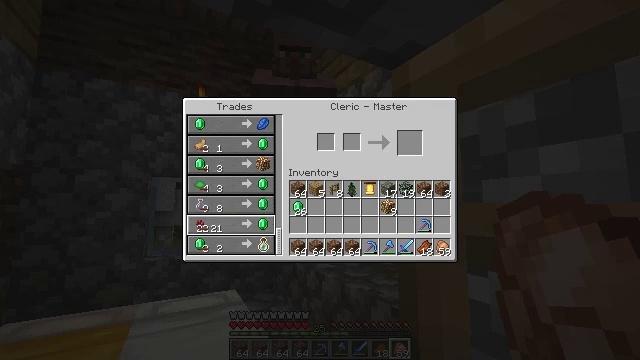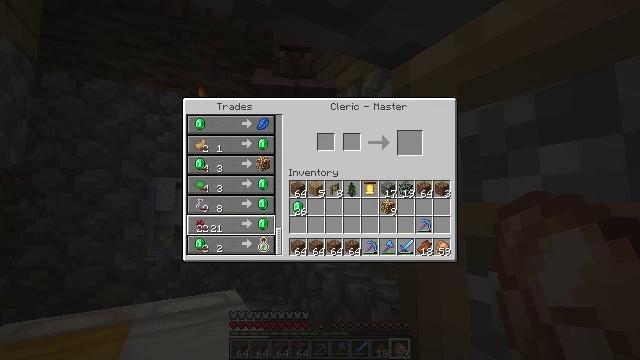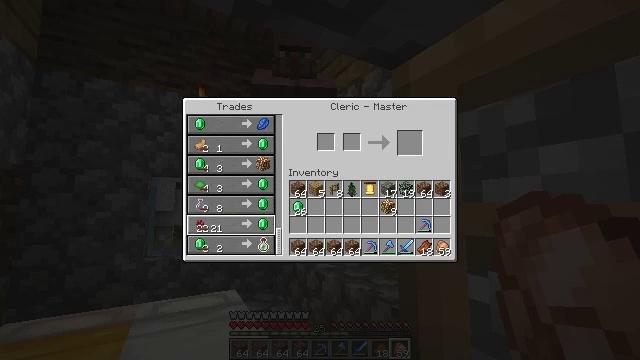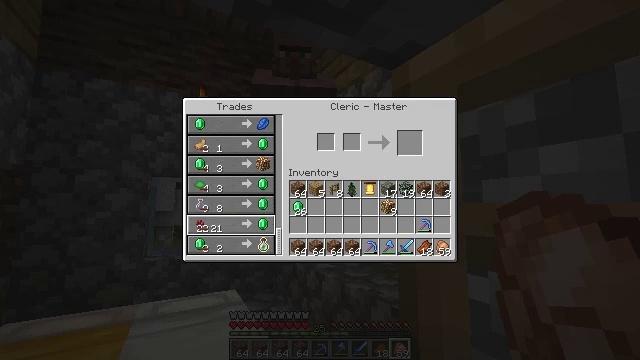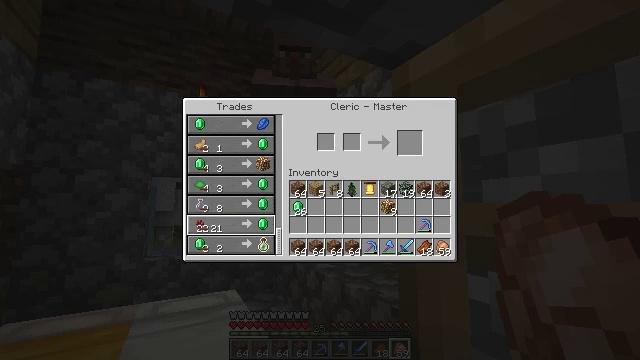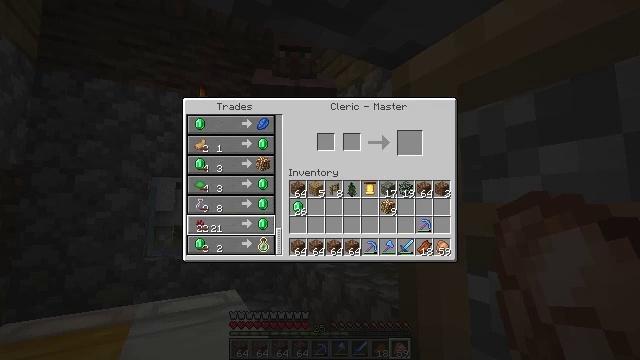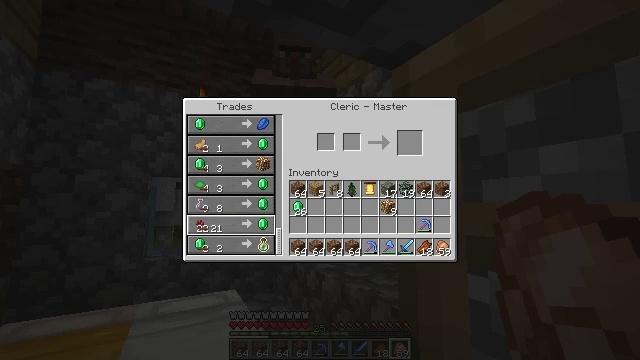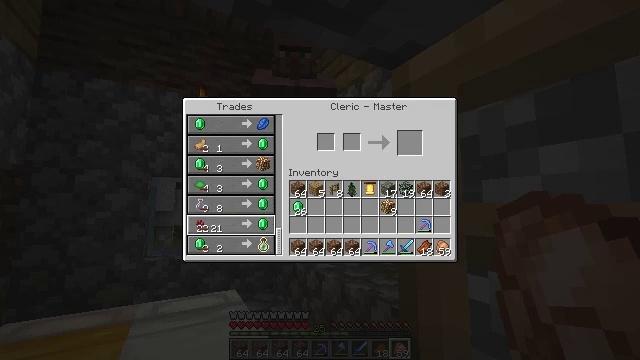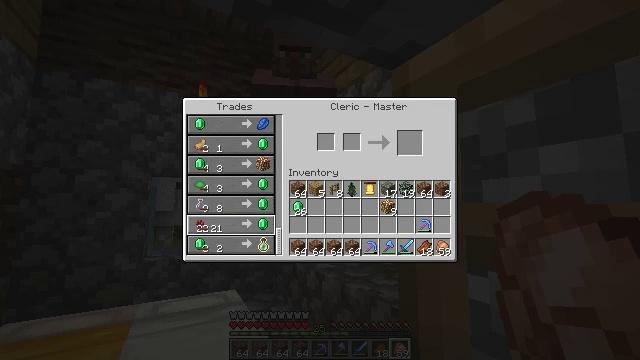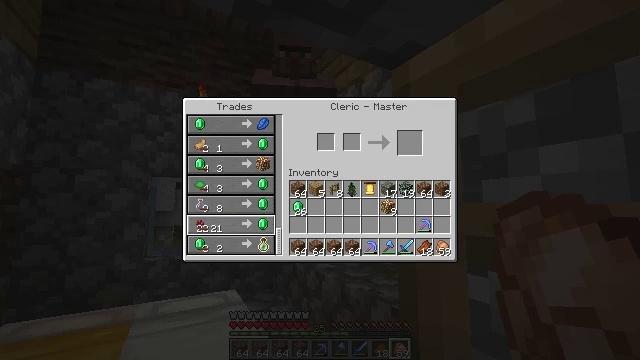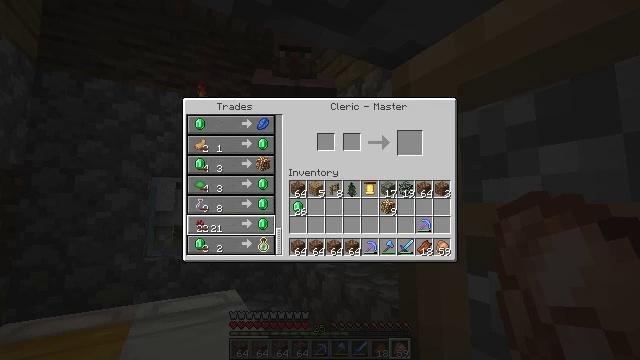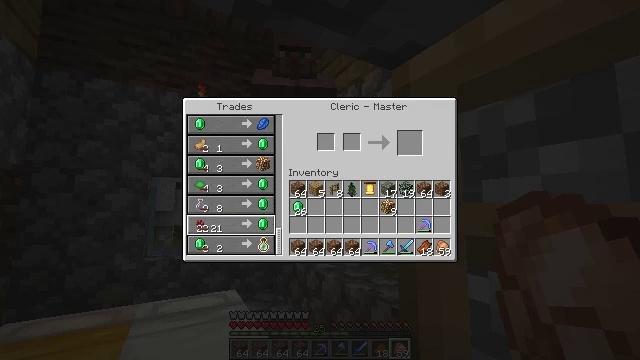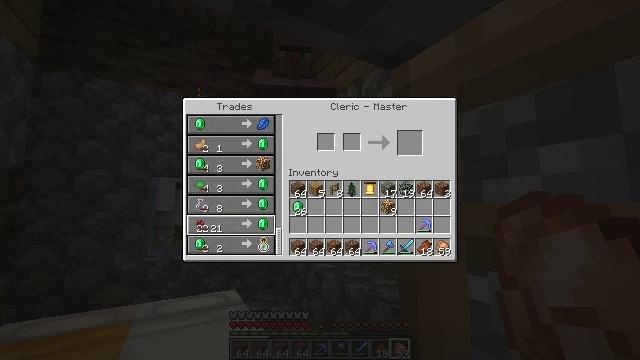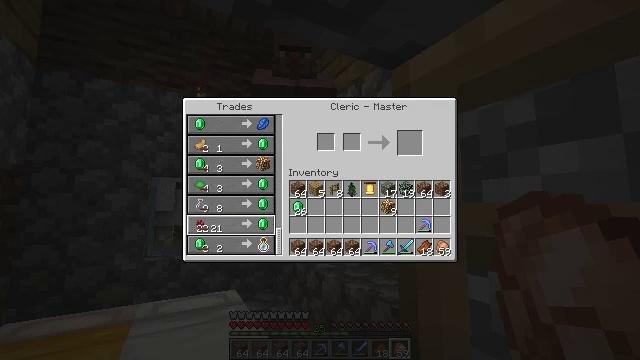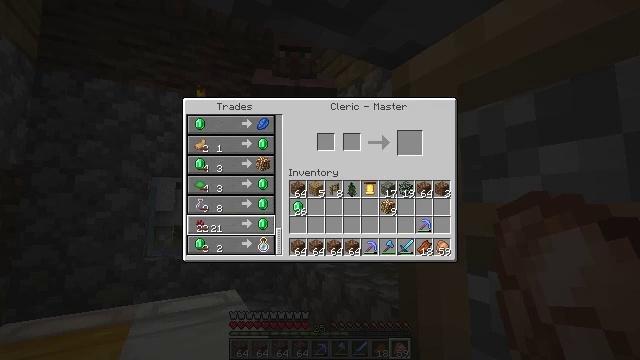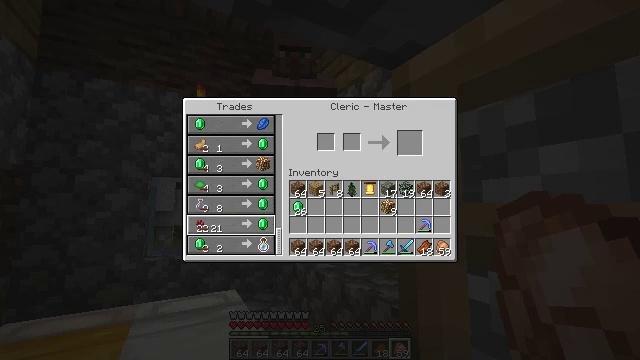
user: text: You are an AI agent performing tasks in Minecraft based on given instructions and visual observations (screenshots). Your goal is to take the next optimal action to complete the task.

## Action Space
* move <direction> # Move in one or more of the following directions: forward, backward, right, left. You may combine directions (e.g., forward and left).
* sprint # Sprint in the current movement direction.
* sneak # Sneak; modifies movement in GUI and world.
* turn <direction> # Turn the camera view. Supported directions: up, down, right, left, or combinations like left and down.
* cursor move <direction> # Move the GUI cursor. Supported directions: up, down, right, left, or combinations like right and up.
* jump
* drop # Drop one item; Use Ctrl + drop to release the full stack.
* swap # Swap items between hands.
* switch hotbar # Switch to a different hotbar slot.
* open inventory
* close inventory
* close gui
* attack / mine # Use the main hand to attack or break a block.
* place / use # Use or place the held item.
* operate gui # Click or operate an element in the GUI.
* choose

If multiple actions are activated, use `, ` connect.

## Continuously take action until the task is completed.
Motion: motion action
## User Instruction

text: Craft the glowstone using glowstone dust.
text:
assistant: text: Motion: no_op
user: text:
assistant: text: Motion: no_op
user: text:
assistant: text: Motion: no_op
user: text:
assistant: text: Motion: no_op
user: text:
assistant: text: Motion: no_op
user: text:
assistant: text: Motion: no_op
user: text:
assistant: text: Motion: no_op
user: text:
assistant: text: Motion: no_op
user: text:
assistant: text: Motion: no_op
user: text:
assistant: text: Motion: no_op
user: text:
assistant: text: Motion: no_op
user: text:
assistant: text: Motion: no_op
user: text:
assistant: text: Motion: no_op
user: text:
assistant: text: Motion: no_op
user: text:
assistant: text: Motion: no_op
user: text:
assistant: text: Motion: no_op
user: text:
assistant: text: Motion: no_op
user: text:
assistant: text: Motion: no_op
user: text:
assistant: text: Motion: no_op
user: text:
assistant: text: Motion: no_op
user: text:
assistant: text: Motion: no_op
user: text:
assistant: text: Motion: no_op
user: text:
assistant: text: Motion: no_op
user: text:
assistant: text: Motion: no_op
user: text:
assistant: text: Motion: no_op
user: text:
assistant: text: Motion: no_op
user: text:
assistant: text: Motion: no_op
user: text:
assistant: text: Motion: no_op
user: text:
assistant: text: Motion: no_op
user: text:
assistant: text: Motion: no_op